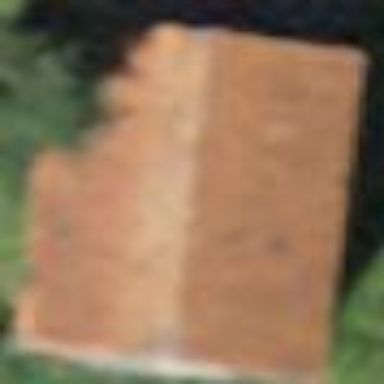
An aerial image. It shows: Simple house.